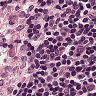
Metastatic tissue present: no